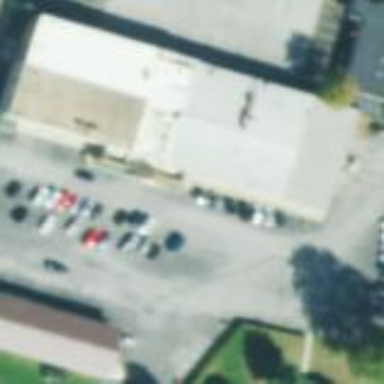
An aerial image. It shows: Parking area with surface.